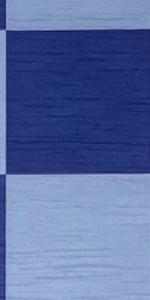
Label: Empty